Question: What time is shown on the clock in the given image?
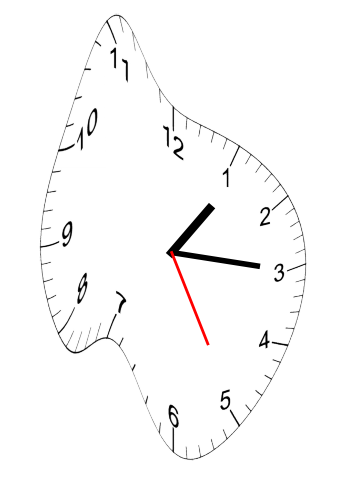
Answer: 01:15:25